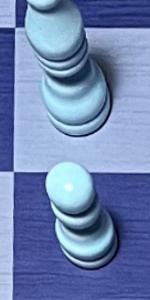
Label: Pawn_White